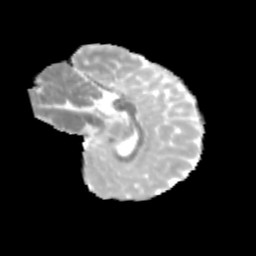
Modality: MD
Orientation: sagittal
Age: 9
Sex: female
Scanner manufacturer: siemens
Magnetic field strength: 3 T
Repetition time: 3.8 s
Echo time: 0.07 s